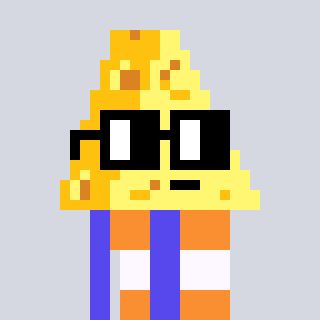
a pixel art character with square black glasses, a cheese-shaped head and a computerblue-colored body on a cool background